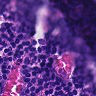
Metastatic tissue present: no